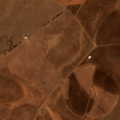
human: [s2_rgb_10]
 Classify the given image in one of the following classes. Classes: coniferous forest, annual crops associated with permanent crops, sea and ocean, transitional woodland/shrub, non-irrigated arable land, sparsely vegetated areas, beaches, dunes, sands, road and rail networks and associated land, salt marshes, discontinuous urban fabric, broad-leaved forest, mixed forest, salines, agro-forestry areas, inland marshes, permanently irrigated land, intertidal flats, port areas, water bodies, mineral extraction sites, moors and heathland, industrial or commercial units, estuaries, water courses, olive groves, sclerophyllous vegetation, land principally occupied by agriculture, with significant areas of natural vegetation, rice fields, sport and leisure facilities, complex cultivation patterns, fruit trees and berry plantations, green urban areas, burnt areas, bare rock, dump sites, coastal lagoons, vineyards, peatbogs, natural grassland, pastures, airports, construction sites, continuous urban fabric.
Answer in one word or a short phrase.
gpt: non-irrigated arable land, permanently irrigated land, water bodies